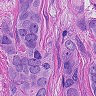
Metastatic tissue present: yes